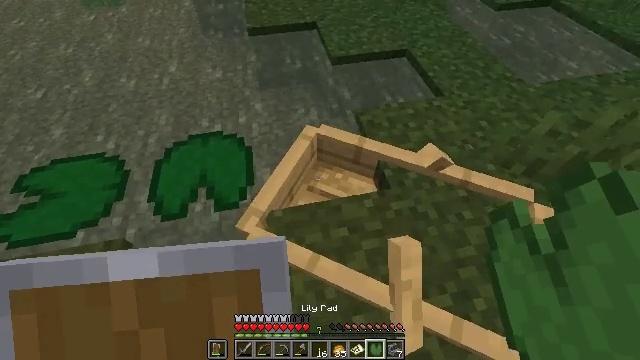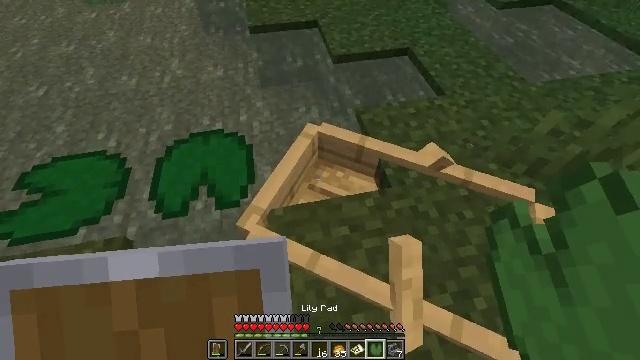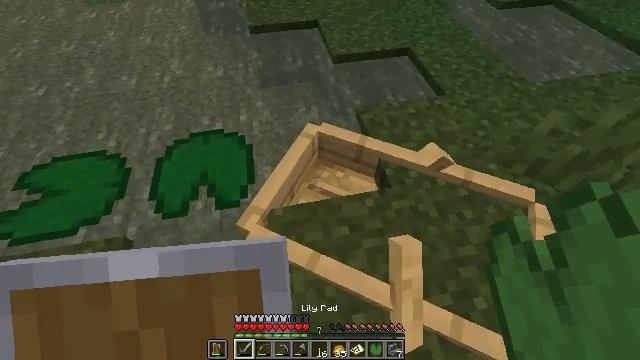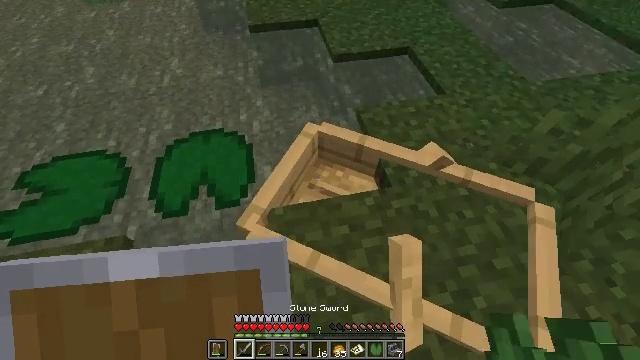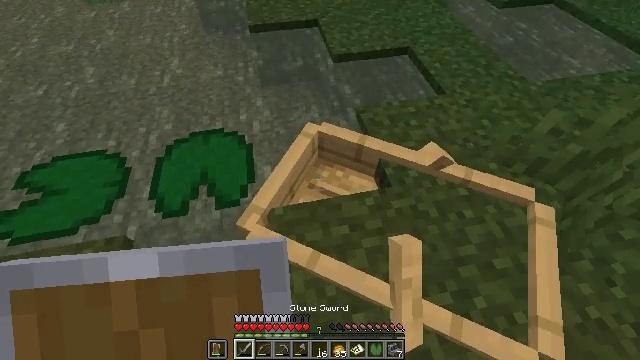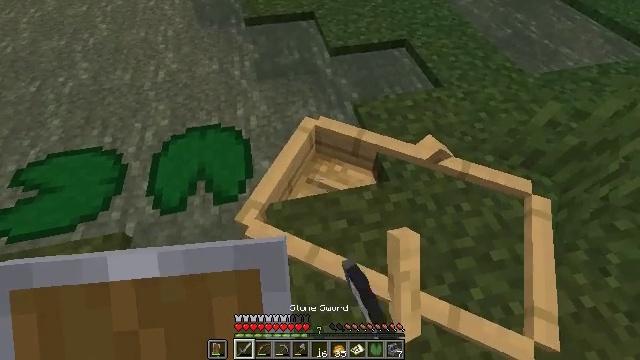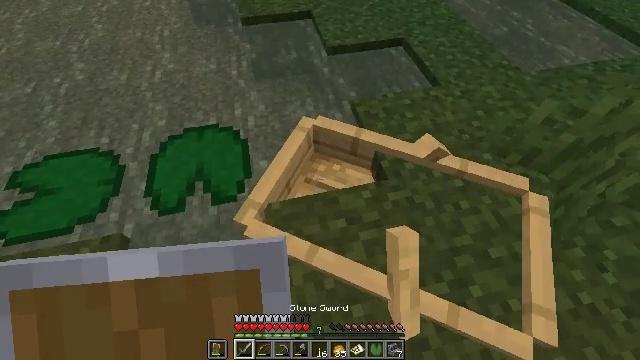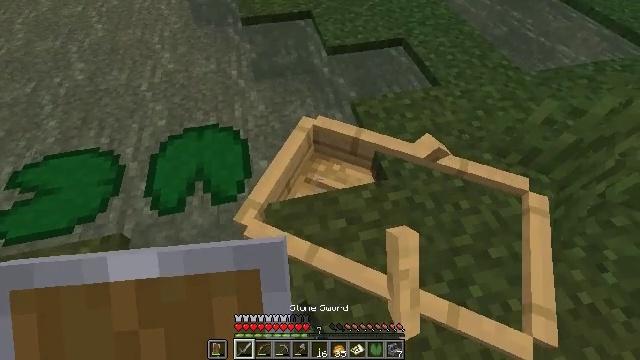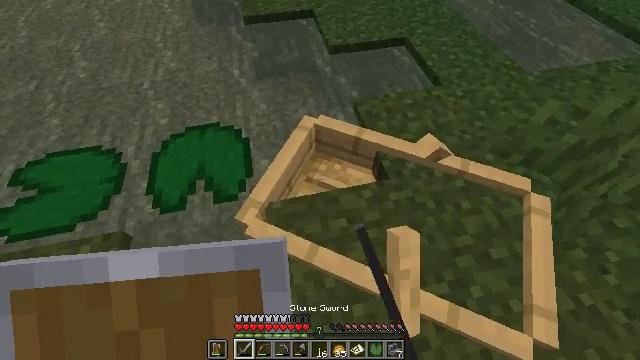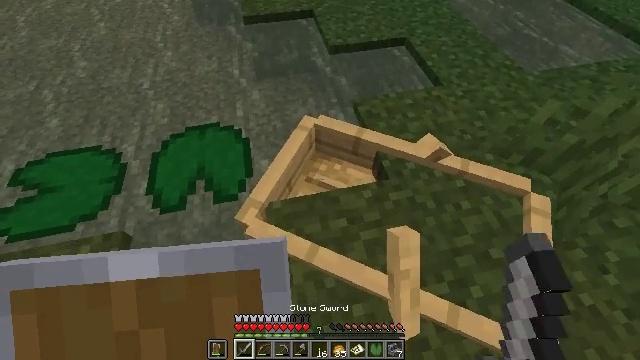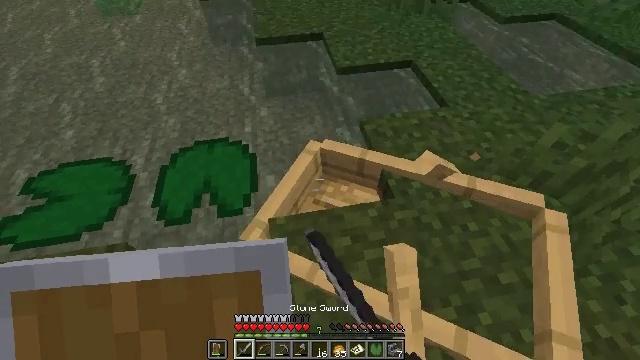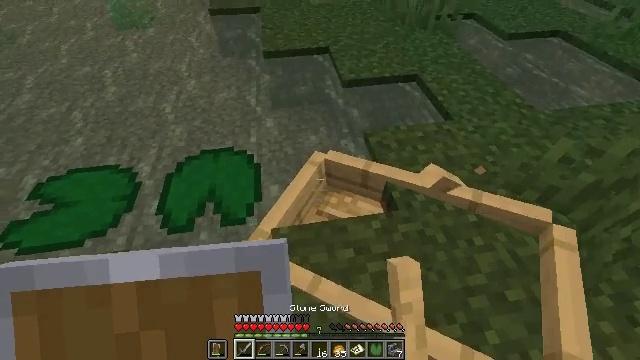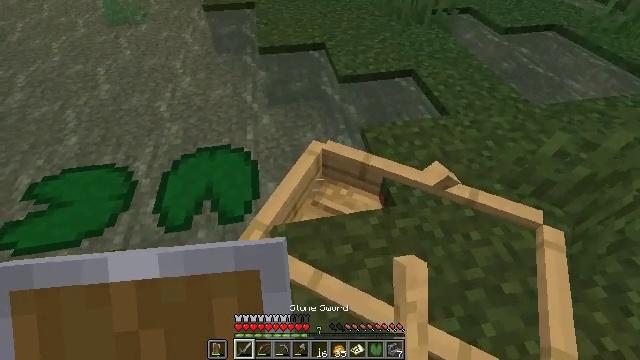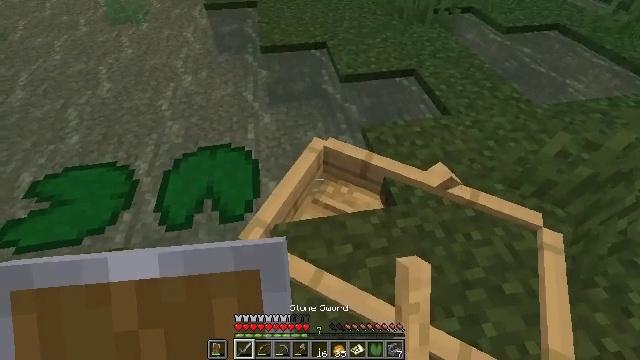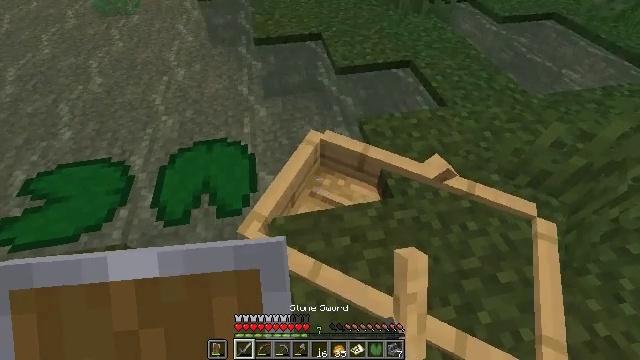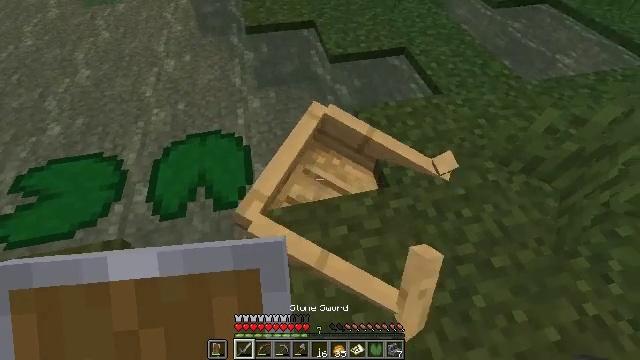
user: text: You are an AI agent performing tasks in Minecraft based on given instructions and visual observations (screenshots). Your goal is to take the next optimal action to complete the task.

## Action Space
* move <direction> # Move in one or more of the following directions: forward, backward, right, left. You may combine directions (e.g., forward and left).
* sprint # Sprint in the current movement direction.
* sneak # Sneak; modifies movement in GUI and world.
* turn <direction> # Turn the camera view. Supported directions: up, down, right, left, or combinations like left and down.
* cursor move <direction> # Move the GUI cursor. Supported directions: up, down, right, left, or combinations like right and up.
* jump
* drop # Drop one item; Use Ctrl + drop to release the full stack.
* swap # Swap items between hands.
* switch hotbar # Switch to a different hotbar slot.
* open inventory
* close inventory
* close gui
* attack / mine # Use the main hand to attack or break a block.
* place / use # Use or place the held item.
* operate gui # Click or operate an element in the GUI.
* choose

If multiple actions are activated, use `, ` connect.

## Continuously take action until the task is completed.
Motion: motion action
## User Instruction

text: Mine the blue orchid from the ground.
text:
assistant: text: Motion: attack / mine
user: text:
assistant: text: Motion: switch to hotbar 1
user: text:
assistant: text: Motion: switch to hotbar 1
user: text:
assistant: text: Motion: attack / mine
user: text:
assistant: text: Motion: turn down, attack / mine
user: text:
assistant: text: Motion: attack / mine
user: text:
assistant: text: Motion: attack / mine
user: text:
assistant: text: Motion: no_op
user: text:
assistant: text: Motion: attack / mine
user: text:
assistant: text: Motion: turn left and up, attack / mine
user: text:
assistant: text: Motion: turn left and up, attack / mine
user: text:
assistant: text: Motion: attack / mine
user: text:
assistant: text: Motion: attack / mine
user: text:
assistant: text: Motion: turn right and down, attack / mine
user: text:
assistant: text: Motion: turn right and down, attack / mine
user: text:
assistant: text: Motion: turn down, attack / mine
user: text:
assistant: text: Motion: attack / mine
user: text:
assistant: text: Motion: attack / mine
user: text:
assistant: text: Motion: attack / mine
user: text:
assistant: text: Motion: turn left and up, attack / mine
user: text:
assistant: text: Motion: attack / mine
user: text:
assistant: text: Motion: turn up, attack / mine
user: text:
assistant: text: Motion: turn left
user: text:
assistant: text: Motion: attack / mine
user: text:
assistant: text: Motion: attack / mine
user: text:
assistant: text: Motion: attack / mine
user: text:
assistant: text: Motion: attack / mine
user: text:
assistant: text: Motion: turn up
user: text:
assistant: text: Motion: attack / mine
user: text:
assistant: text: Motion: turn right and up, attack / mine